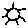
Label: sun